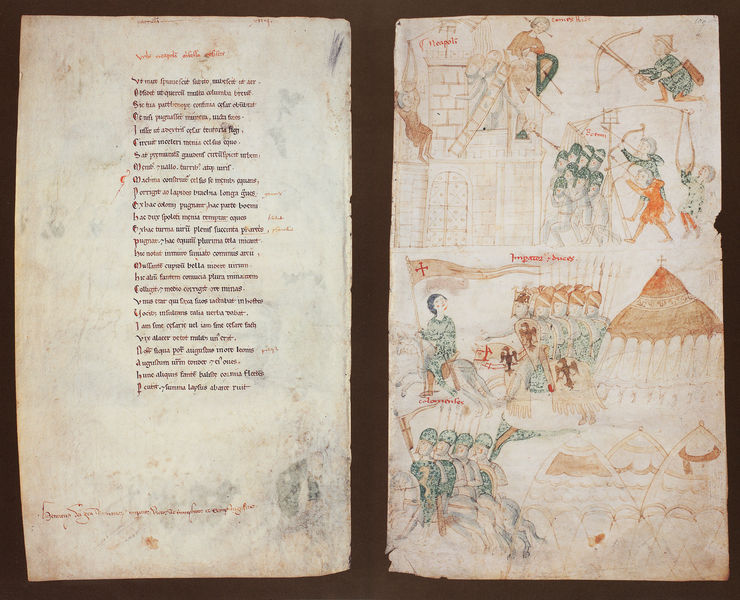
Titel: Liber ad honorem Augusti sive de rebus Siculis/ Buch zu Ehren des Kaisers Augustus oder über die Angelegenheiten Siziliens
Künstler: Pietro da Eboli
Institution: Bern, Burgbibliothek
Schlagwörter: angriff, himmel, kampf, vogel, weiß, menschen, orange, schwarz, zeichnung, haus, rot, vögel, schrift, bogen, fahnen, fahne, krieg, leiter, soldaten, inschrift, bögen, burg, kreuz, illustration, text, helm, buchseite, pergament, helme, seiten, mittelalter, eroberung, geier, buchseiten, pfeil, handschrift, pfeile, zelt, zelte, trum, abmarsch, erzählung, kreuzritter, schiessen, bebilderung, buschseiten